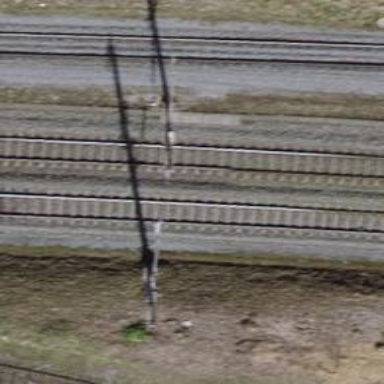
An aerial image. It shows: Railway track with contact line for electrification.